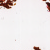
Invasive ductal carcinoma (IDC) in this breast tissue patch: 0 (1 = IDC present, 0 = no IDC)